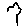
Label: tree